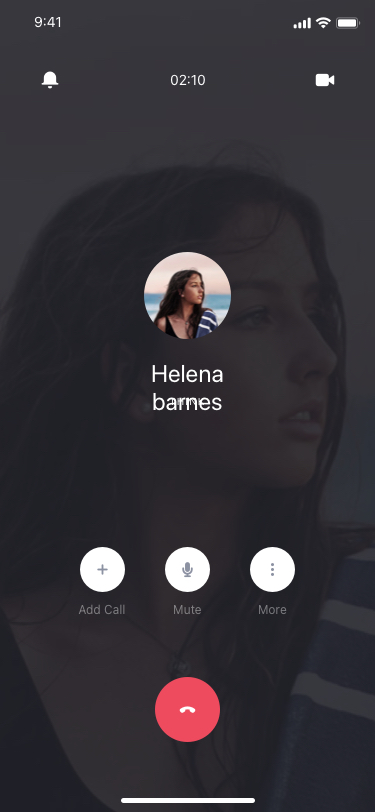
Text in this UI design:
More
Mute
Add Call
THINK
Helena barnes